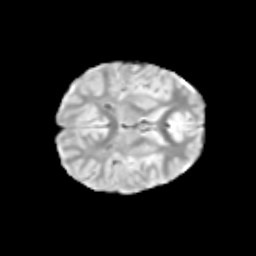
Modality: T2w
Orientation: axial
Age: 9
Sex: male
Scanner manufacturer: siemens
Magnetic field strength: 3 T
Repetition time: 3.8 s
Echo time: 0.07 s